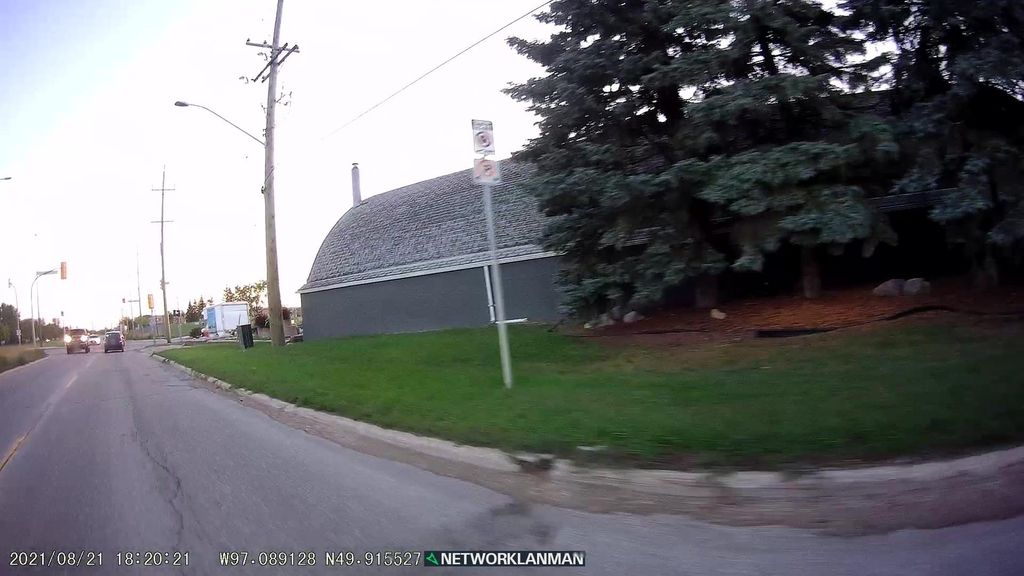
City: winnipeg